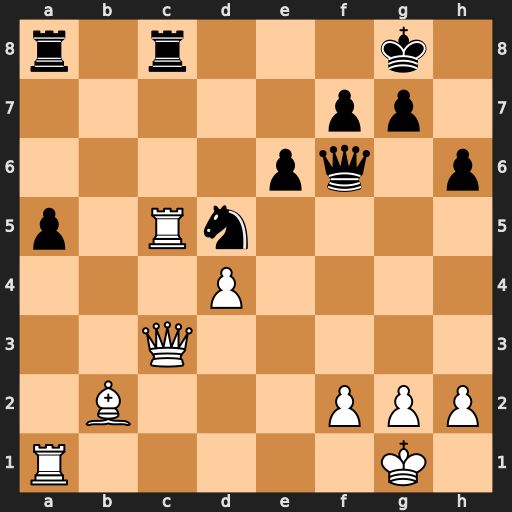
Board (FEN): r1r3k1/5pp1/4pq1p/p1Rn4/3P4/2Q5/1B3PPP/R5K1
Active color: w
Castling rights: -
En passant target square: -
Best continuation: Rxc8+ Rxc8 Qxc8+